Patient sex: M
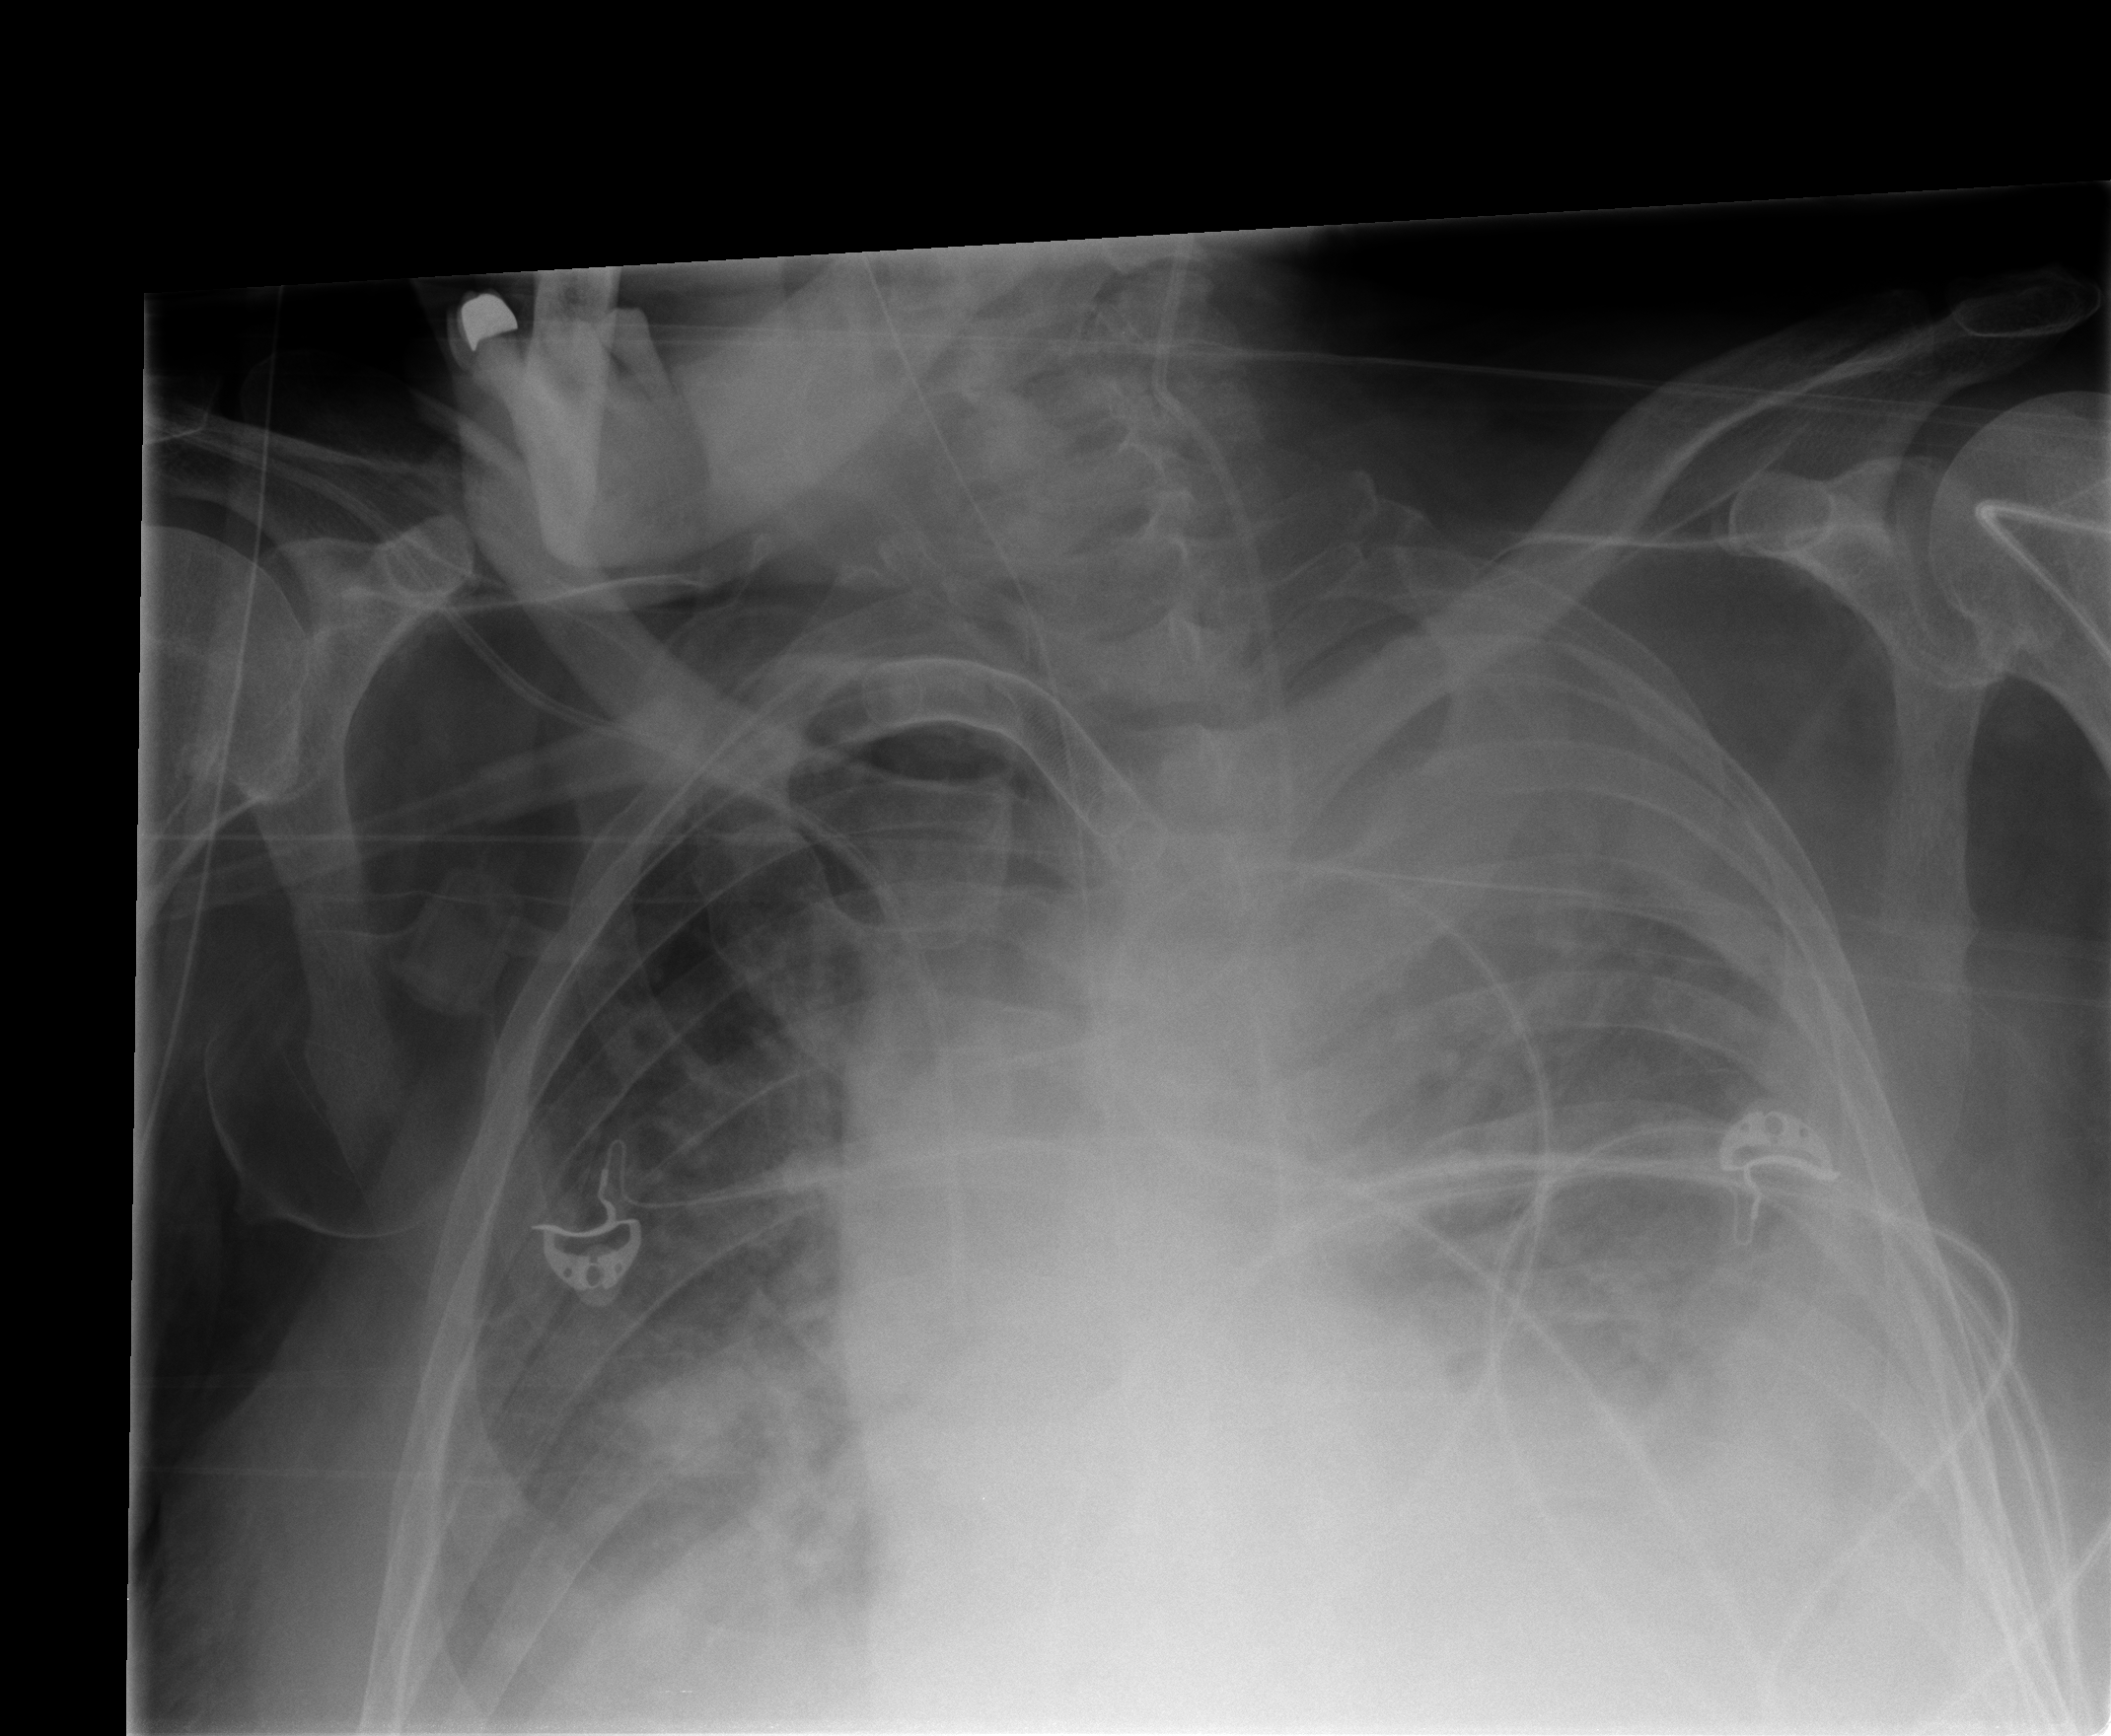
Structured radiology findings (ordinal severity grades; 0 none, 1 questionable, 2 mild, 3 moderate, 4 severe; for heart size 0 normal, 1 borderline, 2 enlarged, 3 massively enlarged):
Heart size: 2
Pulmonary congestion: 3
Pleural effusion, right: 3
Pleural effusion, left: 3
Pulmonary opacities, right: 3
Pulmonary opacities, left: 2
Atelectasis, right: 2
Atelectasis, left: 3